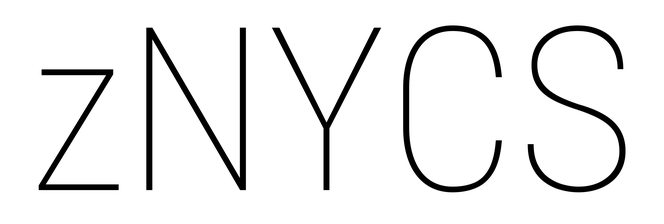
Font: Roboto_Condensed_Thin